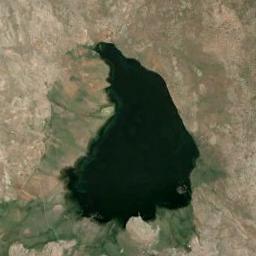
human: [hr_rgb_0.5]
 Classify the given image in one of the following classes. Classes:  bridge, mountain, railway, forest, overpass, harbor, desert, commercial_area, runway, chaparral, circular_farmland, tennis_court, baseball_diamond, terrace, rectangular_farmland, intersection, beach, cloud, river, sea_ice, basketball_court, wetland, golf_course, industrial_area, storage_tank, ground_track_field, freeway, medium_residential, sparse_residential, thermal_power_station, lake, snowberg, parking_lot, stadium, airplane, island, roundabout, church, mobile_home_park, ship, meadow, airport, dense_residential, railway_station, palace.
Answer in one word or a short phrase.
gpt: lake